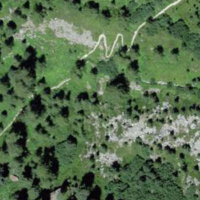
EUNIS habitat code: 43
Species observed at this site:
Sempervivum montanum